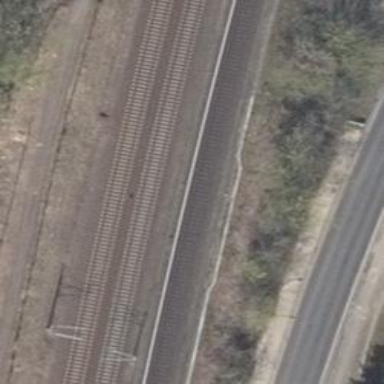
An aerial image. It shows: Railway signal.